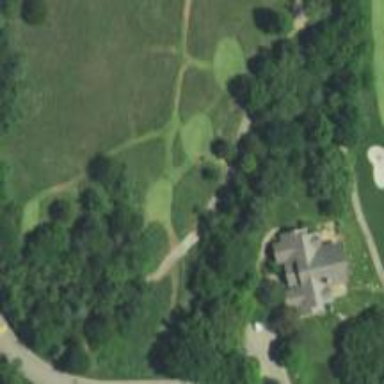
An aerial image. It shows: Path used for both walking and golf.